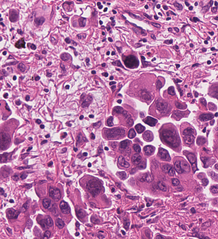
Tumor epithelial tissue: yes
Tumor-associated stroma tissue: yes
Normal tissue: no